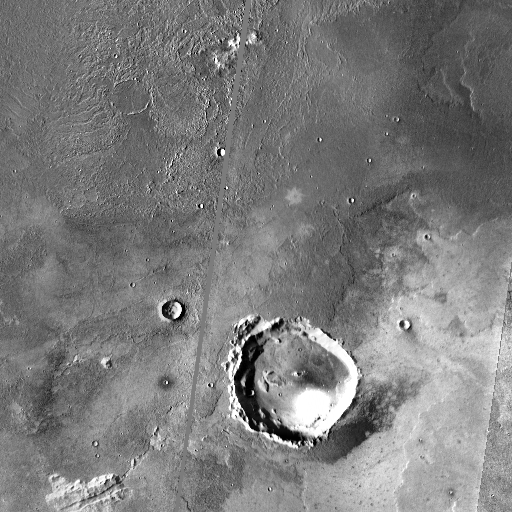
Crater classes present: Background, Other, Buried